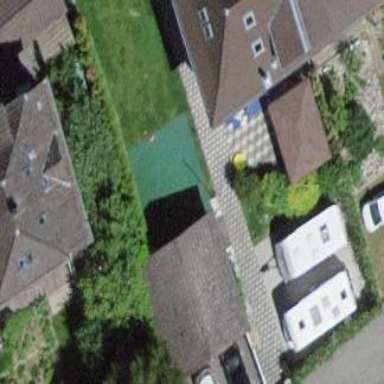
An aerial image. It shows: Gabled roof garage.